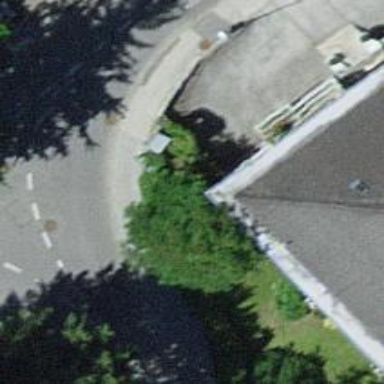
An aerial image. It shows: Sidewalk along the footway.